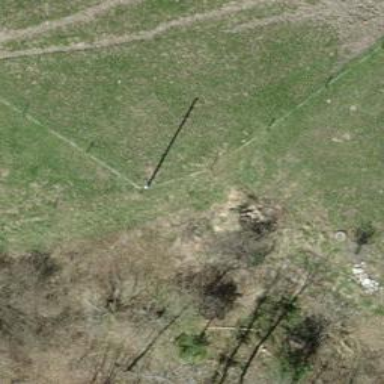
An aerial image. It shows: Minor power line.